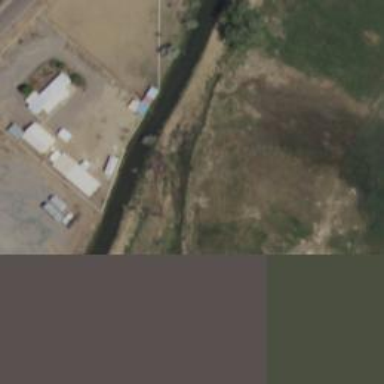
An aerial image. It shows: Canal.